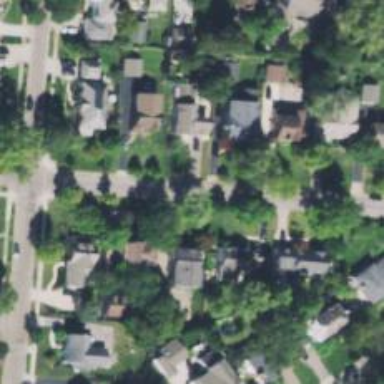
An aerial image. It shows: Residential driveway serving as service road.